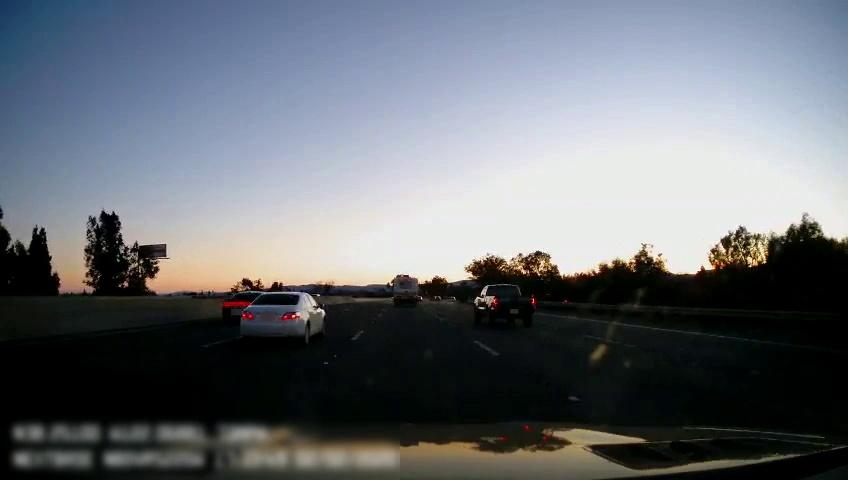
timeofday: Day
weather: Sunny
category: Drivable Space
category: Vehicles | Van
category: Vehicles | Truck
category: Vehicles | Car
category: Vehicles | Car
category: Vehicles | Car
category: Lanes | Current Lane
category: Lanes | Alternate Lane
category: Lanes | Alternate Lane
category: Lanes | Current Lane
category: Lanes | Alternate Lane
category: Lanes | Alternate Lane